Question: Well, I have configured the emulator, the paths in the studio, everything seems to be ok, but i can't make it works.

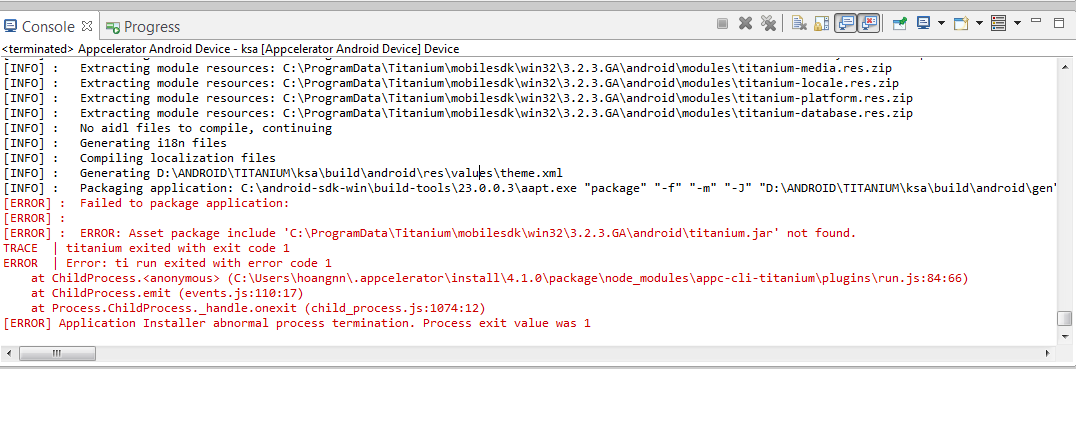
Answer: Not sure if this is still an issue but certain version of titanium does not support Android build tools above a certain version like explained here:
<URL>
So you could check this and check if your titanium is up to date.